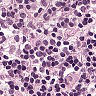
Metastatic tissue present: no